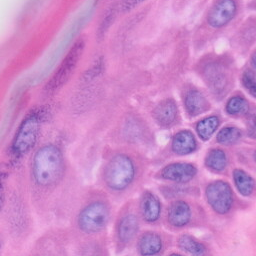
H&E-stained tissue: Skin